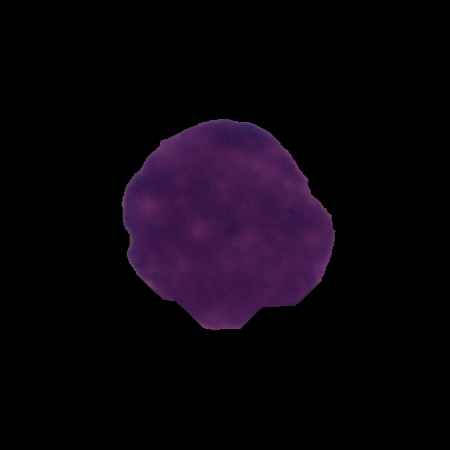
Label: cancer